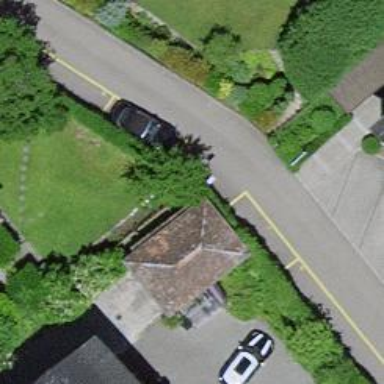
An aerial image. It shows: Asphalt road in residential area.